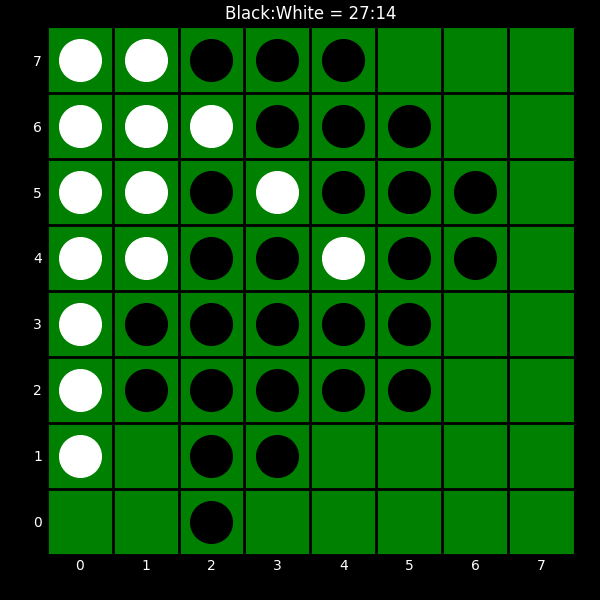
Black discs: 27
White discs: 14